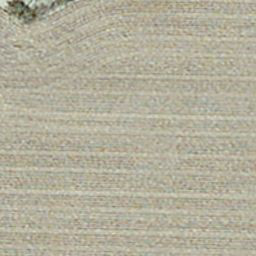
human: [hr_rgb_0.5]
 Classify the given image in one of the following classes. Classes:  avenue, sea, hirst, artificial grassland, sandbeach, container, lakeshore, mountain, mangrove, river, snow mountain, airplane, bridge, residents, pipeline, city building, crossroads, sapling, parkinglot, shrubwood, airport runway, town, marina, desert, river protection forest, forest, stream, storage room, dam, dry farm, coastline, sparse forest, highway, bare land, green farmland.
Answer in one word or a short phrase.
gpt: dry farm